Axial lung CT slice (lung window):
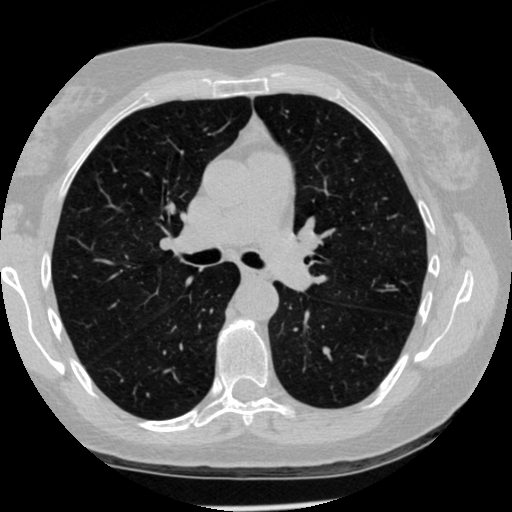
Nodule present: no